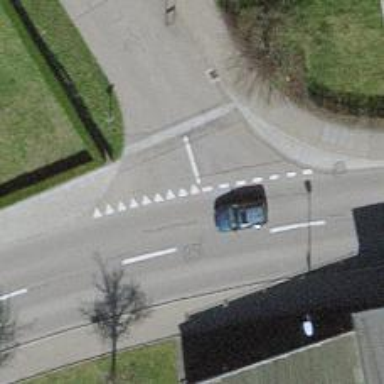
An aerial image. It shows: Road with "give way" sign.